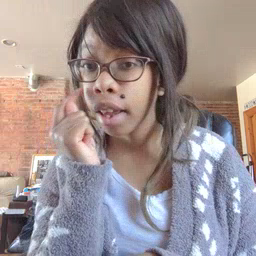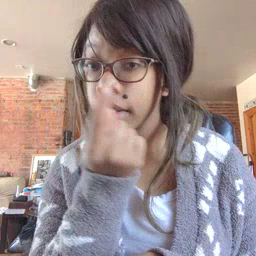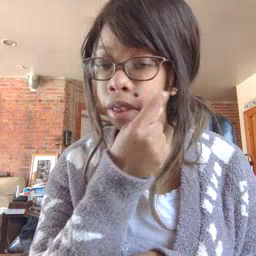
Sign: eye